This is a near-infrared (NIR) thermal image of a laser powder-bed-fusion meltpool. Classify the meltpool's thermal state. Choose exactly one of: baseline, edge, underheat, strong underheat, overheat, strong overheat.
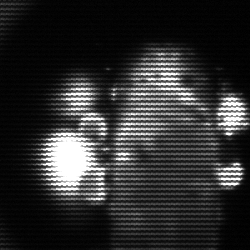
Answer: strong underheat